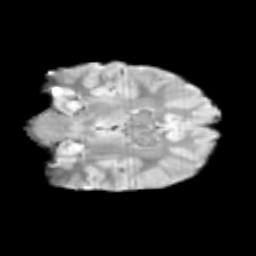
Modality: T2w
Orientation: coronal
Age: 9
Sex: male
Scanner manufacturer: siemens
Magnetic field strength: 3 T
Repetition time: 3.8 s
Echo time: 0.07 s